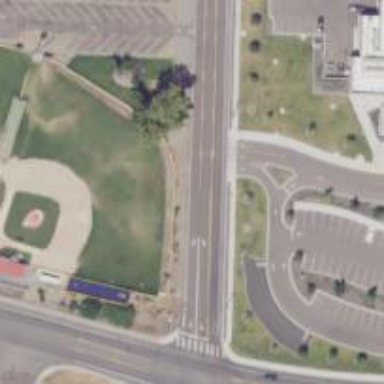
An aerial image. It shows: Baseball pitch for leisure land activities.